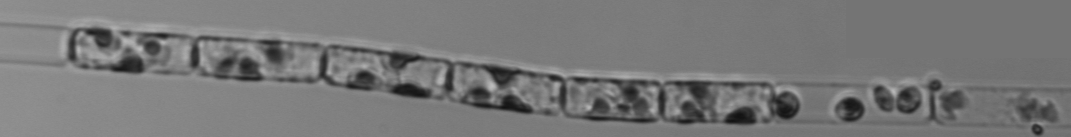
Label: Guinardia_delicatula_TAG_internal_parasite